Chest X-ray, AP view. Patient: 33 years old, sex M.
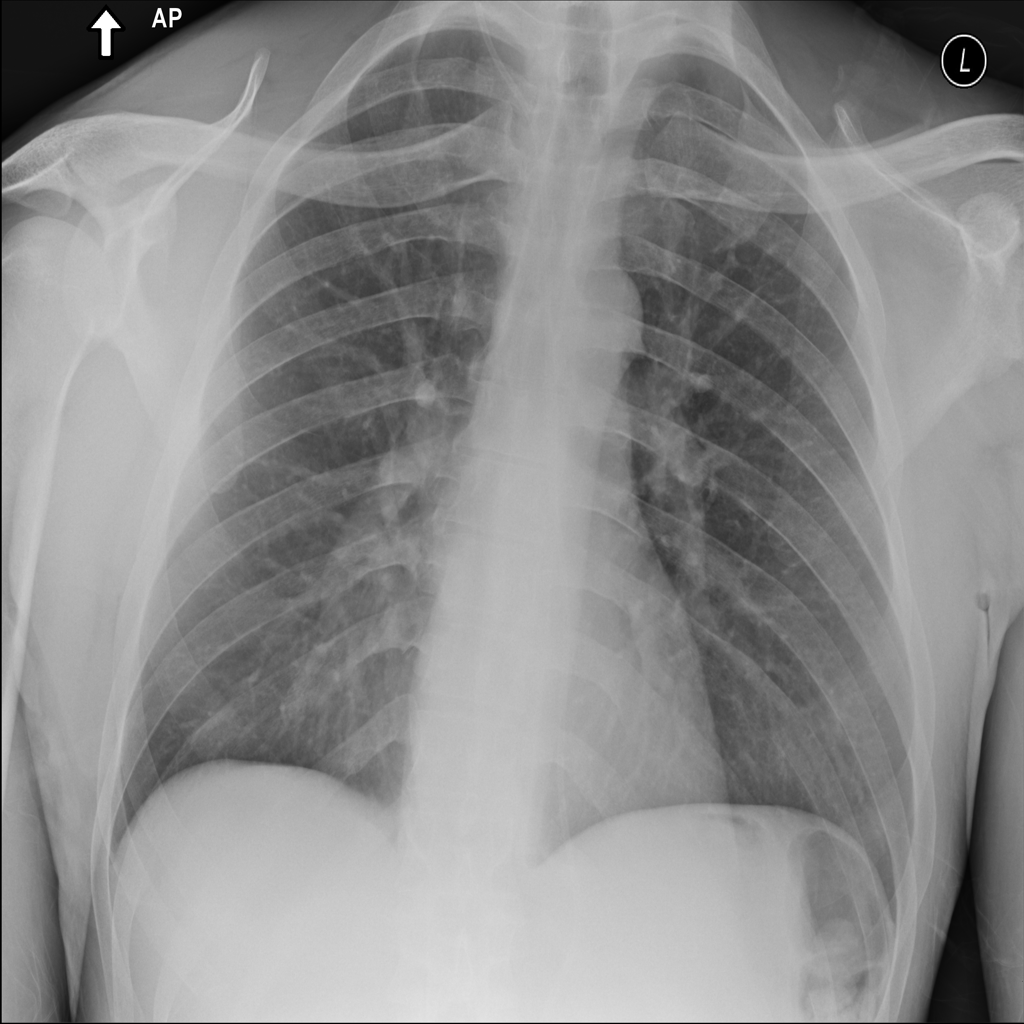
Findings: No Finding